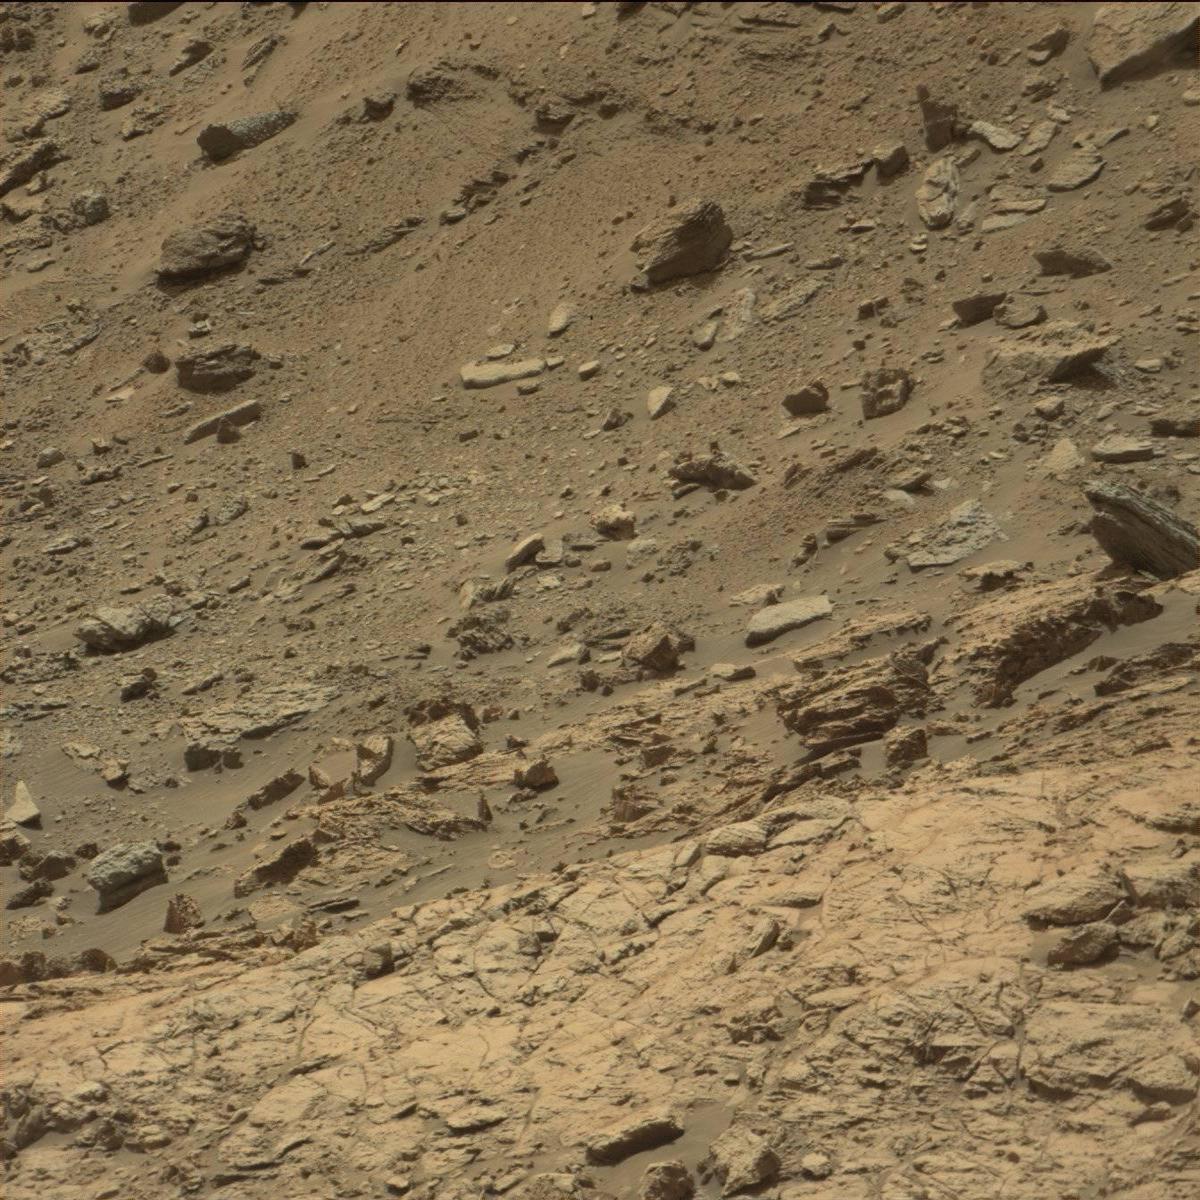
Terrain classes present: Bedrock, Sand / Soil